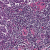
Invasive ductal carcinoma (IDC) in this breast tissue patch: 1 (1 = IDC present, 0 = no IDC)